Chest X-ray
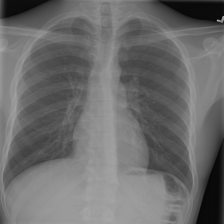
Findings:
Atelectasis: negative
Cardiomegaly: negative
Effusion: negative
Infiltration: negative
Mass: negative
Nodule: negative
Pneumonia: negative
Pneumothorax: negative
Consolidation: negative
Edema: negative
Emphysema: negative
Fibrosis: negative
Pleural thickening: negative
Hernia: negative